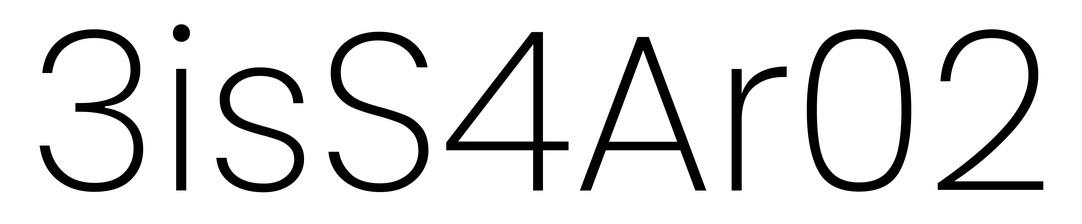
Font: Poppins-ExtraLight